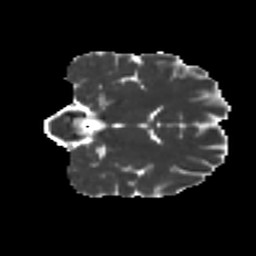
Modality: MD
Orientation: coronal
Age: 28
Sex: male
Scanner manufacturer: ge
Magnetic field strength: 3 T
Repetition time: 7.8 s
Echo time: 0.0606 s